Question: I am using Directions api with HTTP Url connection in my Android application.
I want to restrict an api key.
Does it work if I add HTTP referrer as a restriction?

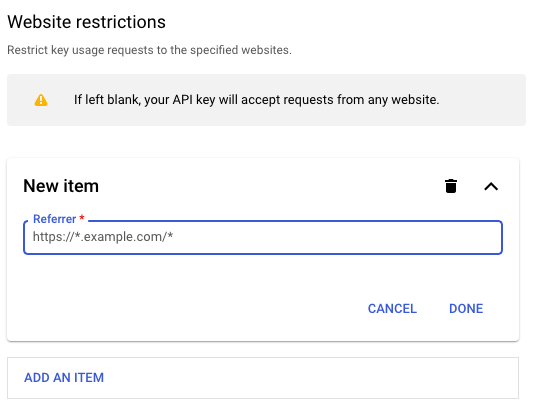
Answer: If you're using the Directions API web service in an Android app, then you cannot restrict the API key with HTTP referrers. These only work for API keys used with client-side Web APIs such as <URL>.
You cannot restrict your API key by IP address either though, since you are calling it from a mobile application so you may have to use a proxy server. Please see <URL>
Hope this helps you!